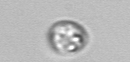
Label: Amoeba